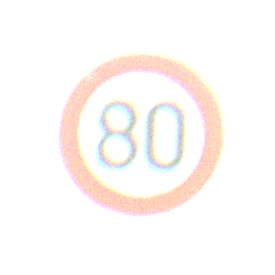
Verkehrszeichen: Geschwindigkeit80
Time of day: SunriseSunset
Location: Outdoor (Nature)
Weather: PartlyCloudy
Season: NotSpecified
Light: Natural